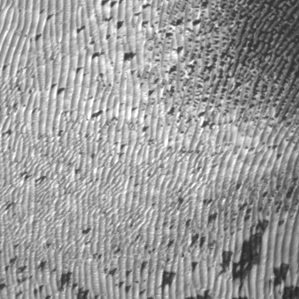
Label: frost